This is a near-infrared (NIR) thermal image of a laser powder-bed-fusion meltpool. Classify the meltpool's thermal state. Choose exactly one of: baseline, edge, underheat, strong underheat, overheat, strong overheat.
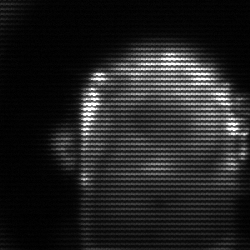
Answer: baseline